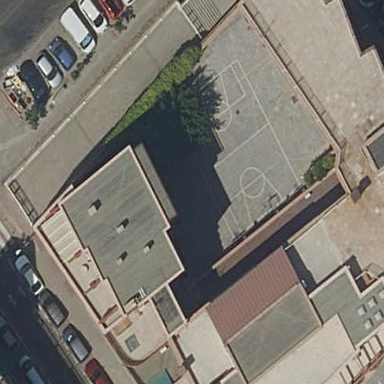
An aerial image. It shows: School.